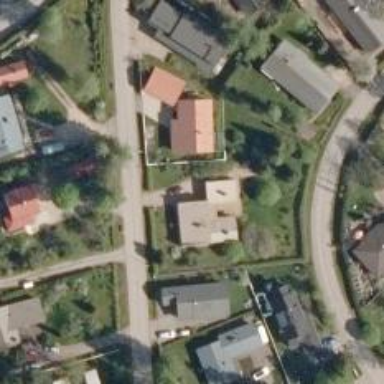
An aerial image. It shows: Driveway for service vehicles.